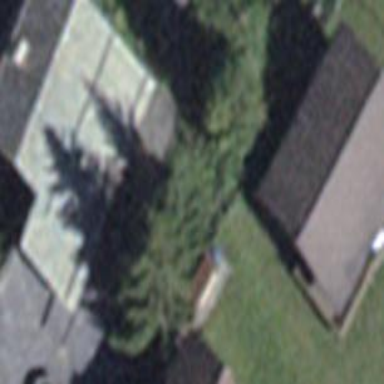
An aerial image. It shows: Detached building.